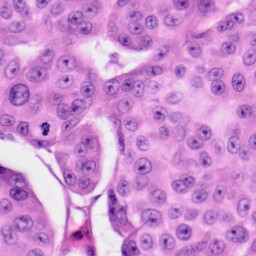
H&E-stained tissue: Skin